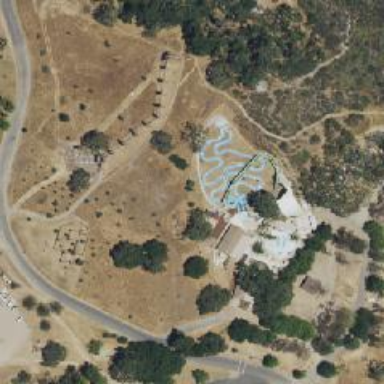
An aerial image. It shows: Water slide attraction.